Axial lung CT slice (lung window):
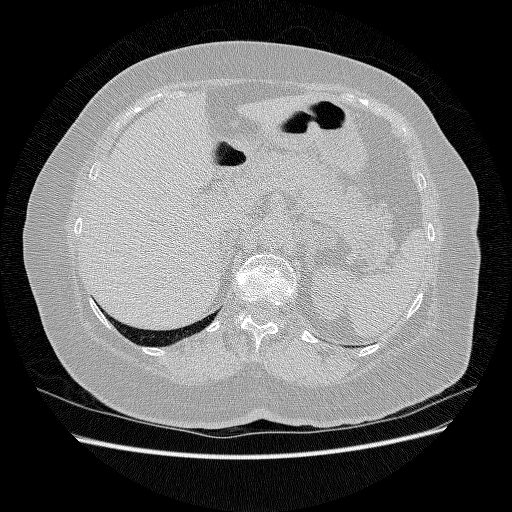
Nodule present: no